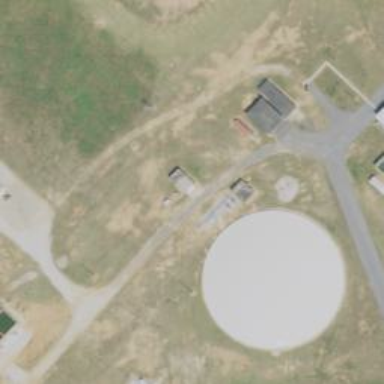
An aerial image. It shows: Storage tank created as man-made structure.